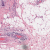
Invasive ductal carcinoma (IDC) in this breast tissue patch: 0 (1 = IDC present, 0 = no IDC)